Question: How do I get rid of '[POST] /api/contact/{pk}/' from the api with Serializer? (get rid of the second API)
My serializer definition is as follows:
'''
class ContactSerializer(serializers.ModelSerializer):
class Meta:
model = Contact
fields = ('chatuser', 'contact', 'is_blocked')
'''
And my ViewSet is as follows:
'''
class ContactViewSet(mixins.CreateModelMixin, mixins.RetrieveModelMixin, viewsets.GenericViewSet):
queryset = Contact.objects.all()
serializer_class = ContactSerializer
'''

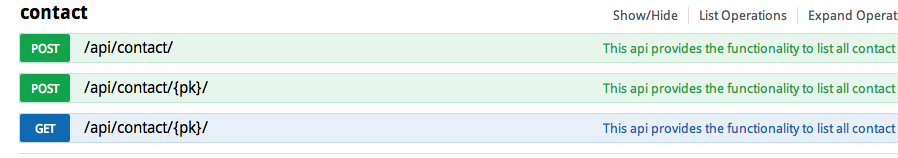
Answer: You could use a ReadOnlyModelViewset perhaps? From the docs:
<URL>
> The ReadOnlyModelViewSet class also inherits from GenericAPIView. As with ModelViewSet it also includes implementations for various actions, but unlike ModelViewSet only provides the 'read-only' actions, .list() and .retrieve().
It's a bit weird though because GenericViewSet shouldn't be giving you any actions out of the box, you should only get POST with ModelViewSet.
> The GenericViewSet class inherits from GenericAPIView, and provides the default set of get_object, get_queryset methods and other generic view base behavior, but does not include any actions by default.
This probably means one of those mixins is providing the extra actions for you, see:
> In order to use a GenericViewSet class you'll override the class and either mixin the required mixin classes, or define the action implementations explicitly.
If you could check the definitions of those mixins or post them here, alternatively just try using ReadOnlyModelViewSet without any of the mixins and see how you get on.